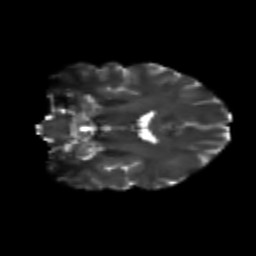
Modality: T2w
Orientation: coronal
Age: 24
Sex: female
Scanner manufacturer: siemens
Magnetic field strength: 3 T
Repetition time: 3.5 s
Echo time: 0.113 s